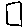
Label: square